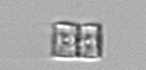
Label: Bacillariophyceae_morphotype1